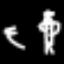
Label: angel